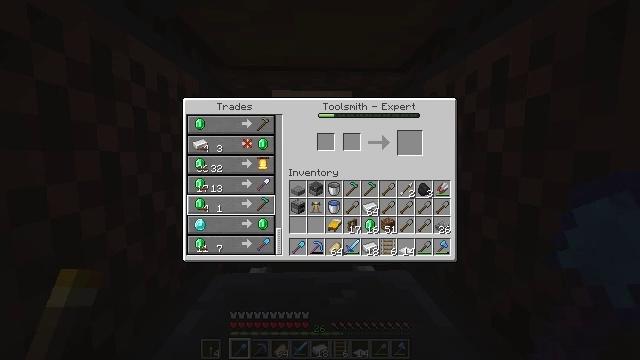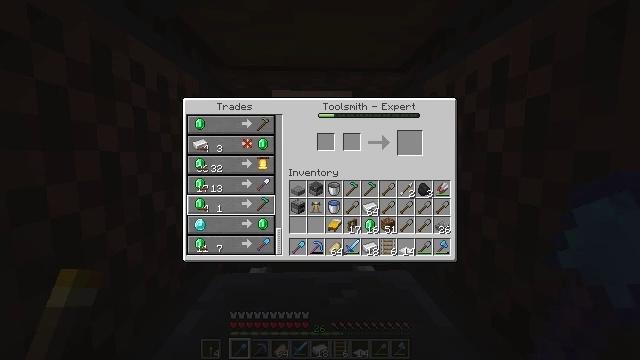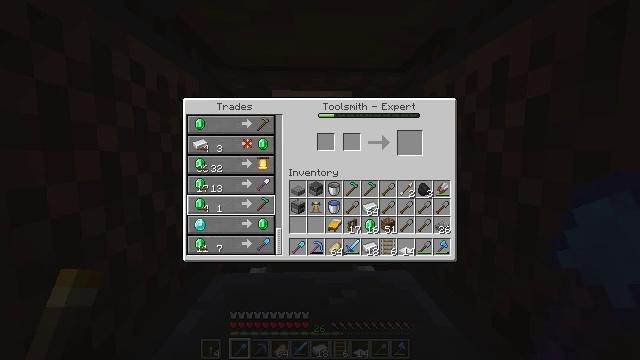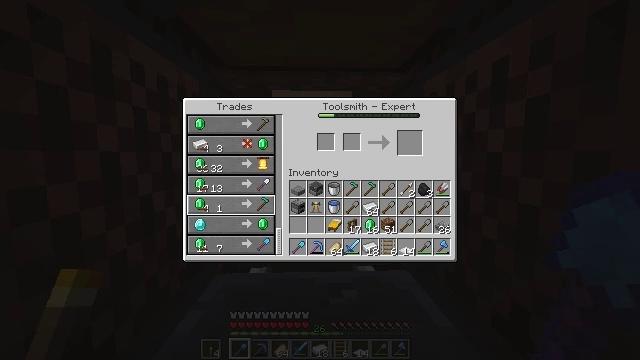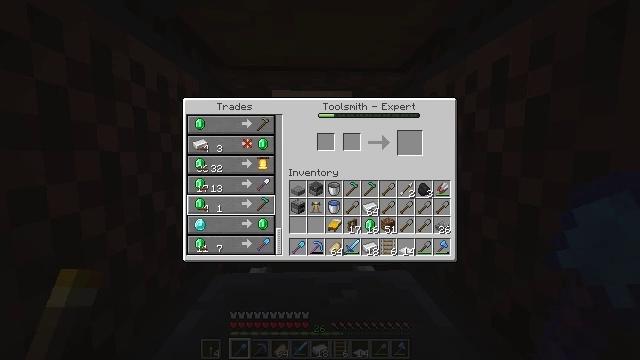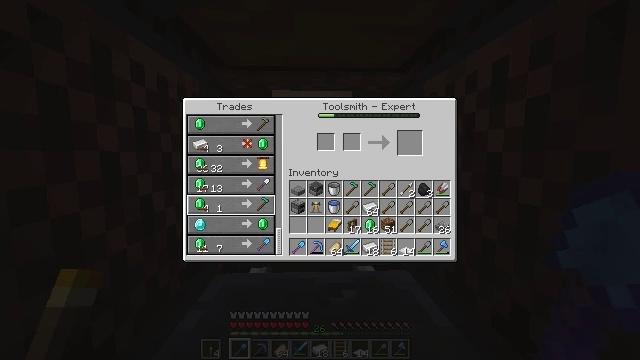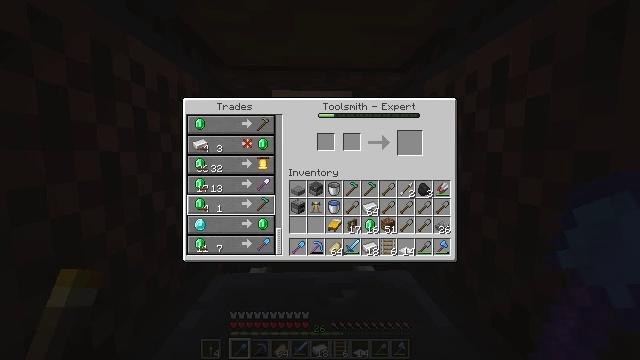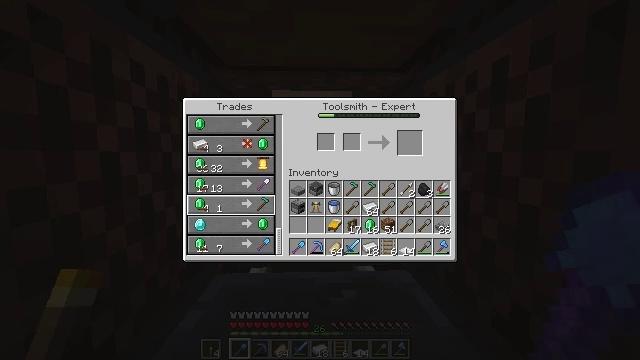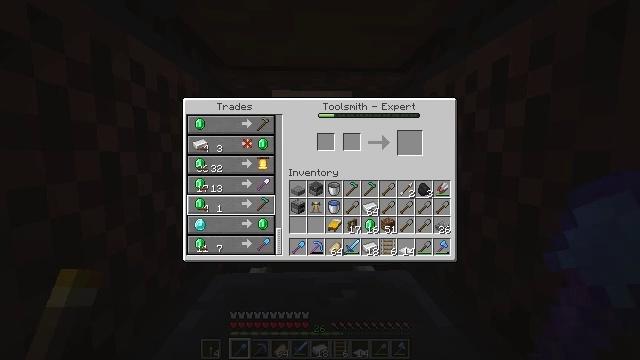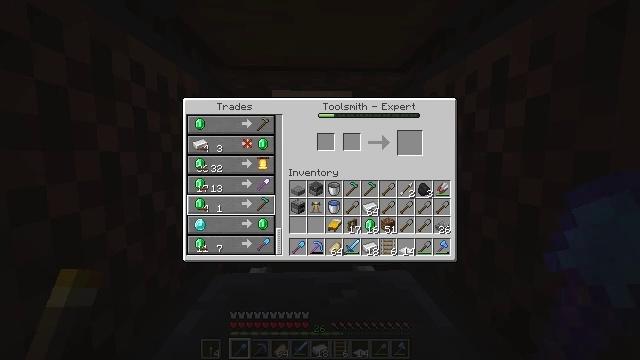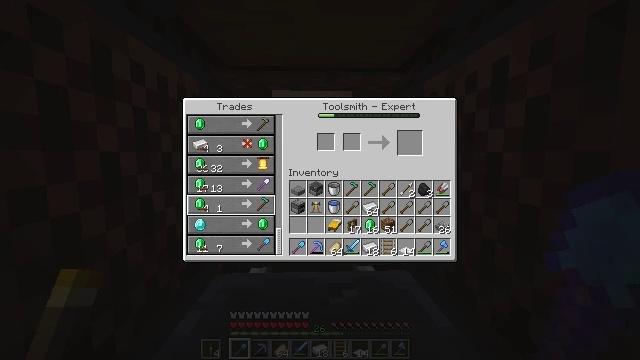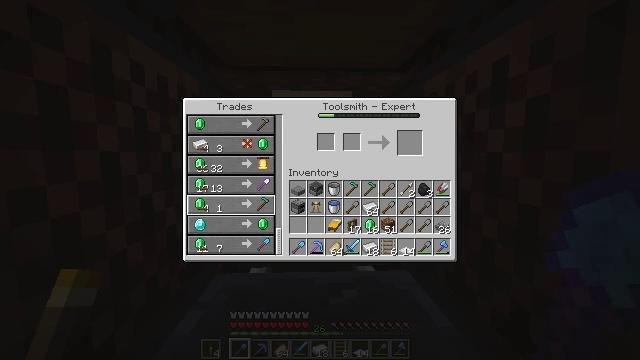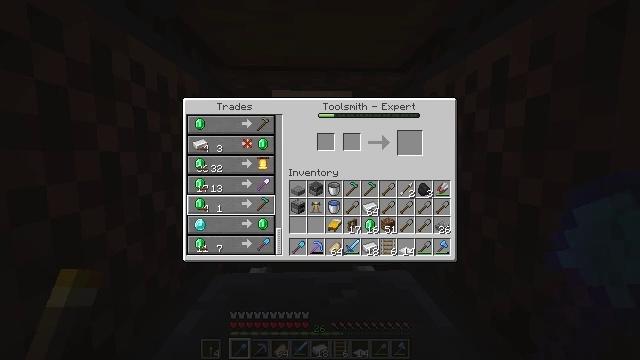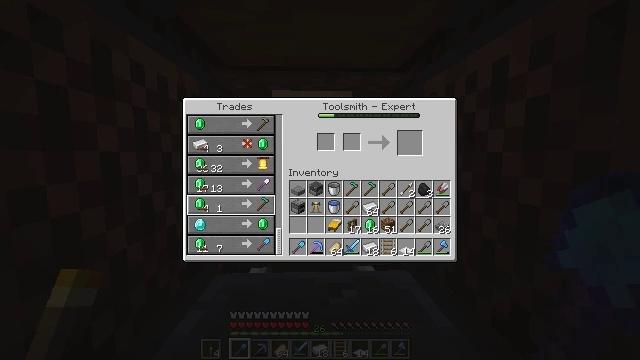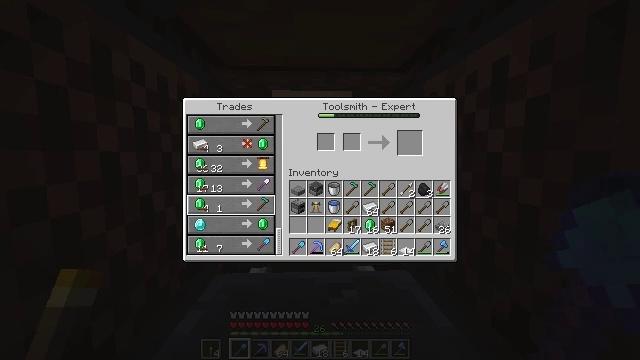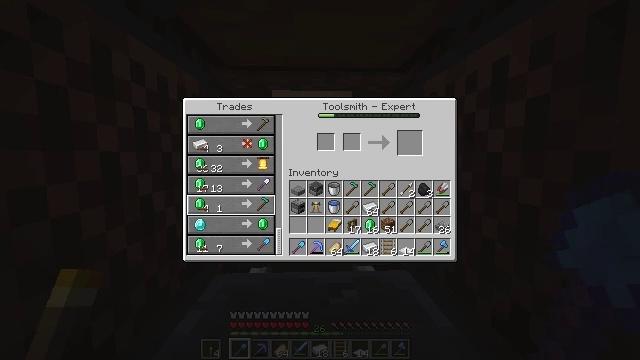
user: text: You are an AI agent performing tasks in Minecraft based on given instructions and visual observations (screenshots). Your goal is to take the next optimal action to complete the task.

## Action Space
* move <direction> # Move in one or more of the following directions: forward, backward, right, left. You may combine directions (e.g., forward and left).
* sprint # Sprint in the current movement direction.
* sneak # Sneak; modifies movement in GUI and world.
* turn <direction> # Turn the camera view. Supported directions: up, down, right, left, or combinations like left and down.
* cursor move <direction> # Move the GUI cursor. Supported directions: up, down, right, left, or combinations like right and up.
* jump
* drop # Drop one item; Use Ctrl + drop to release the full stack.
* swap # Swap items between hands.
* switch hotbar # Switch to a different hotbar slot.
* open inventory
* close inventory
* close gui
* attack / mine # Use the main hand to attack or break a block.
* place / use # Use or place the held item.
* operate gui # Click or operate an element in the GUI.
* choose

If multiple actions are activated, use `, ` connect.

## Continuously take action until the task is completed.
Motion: motion action
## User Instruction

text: Collect the brown bed for later use.
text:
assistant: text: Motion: no_op
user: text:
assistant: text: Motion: no_op
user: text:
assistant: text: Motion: no_op
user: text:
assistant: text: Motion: no_op
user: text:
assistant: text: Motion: no_op
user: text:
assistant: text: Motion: no_op
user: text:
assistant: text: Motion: no_op
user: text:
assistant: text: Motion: no_op
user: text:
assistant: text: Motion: no_op
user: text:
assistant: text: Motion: no_op
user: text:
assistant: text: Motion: no_op
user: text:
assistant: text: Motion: no_op
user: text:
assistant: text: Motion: no_op
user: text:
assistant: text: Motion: no_op
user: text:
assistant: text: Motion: no_op
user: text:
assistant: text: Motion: no_op
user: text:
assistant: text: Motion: no_op
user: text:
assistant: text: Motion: no_op
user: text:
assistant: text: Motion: no_op
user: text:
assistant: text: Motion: no_op
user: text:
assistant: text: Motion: no_op
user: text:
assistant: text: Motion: no_op
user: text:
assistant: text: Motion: no_op
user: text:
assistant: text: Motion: no_op
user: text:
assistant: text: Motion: no_op
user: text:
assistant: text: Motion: no_op
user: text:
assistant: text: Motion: no_op
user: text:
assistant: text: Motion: no_op
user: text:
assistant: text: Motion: no_op
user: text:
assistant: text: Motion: no_op